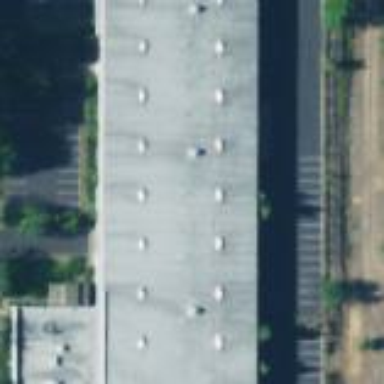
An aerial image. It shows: Commercial building.